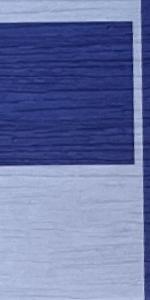
Label: Empty